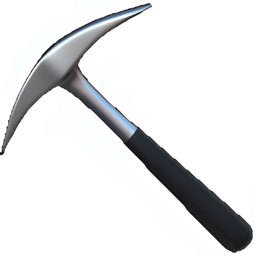
Name: pick
Emoji: ⛏
Group: Objects
Sub-group: tool